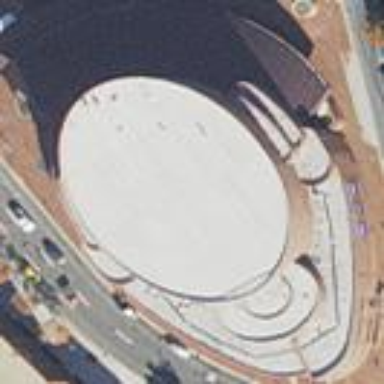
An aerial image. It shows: Arts center housed in civic building.